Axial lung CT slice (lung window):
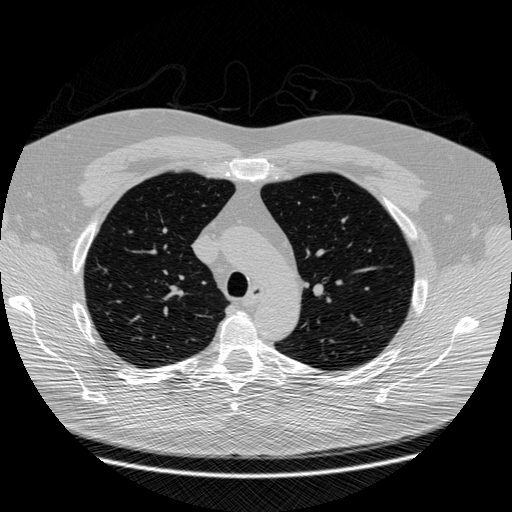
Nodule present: no